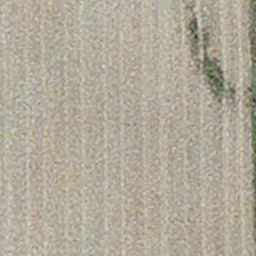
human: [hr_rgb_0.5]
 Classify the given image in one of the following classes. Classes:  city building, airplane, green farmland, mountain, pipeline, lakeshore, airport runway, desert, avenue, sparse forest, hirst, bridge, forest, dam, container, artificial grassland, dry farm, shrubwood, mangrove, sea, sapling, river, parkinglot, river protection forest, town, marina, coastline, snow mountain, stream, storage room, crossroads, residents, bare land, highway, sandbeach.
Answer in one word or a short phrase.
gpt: dry farm